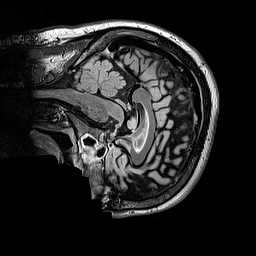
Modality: FLAIR
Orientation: sagittal
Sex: male
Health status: ill
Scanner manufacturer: siemens
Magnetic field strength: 3 T
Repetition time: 5 s
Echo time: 0.388 s